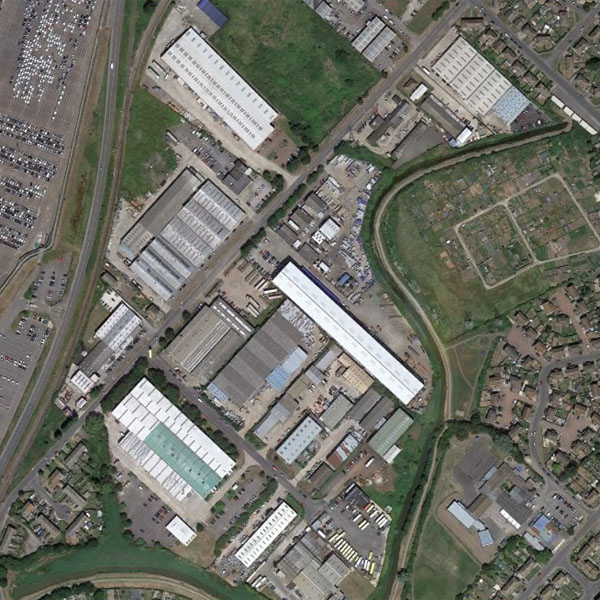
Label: Industrial